Interaction volume radius: 10 \u00c5
Interaction volume height: 10 \u00c5
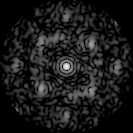
Disorder parameter: 0.5505